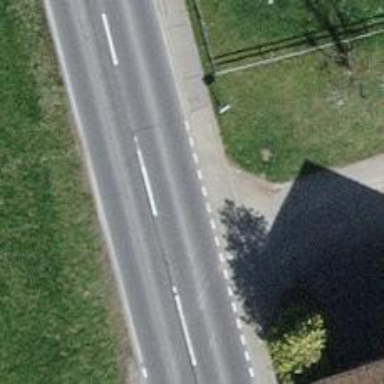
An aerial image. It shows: Sidewalk along the footway.